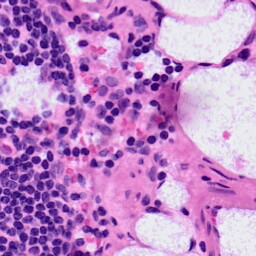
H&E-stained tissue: LymphNode